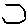
Label: hexagon